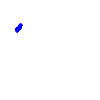
Particle: electron